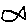
Label: fish